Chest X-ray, PA view. Patient: 21 years old, sex M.
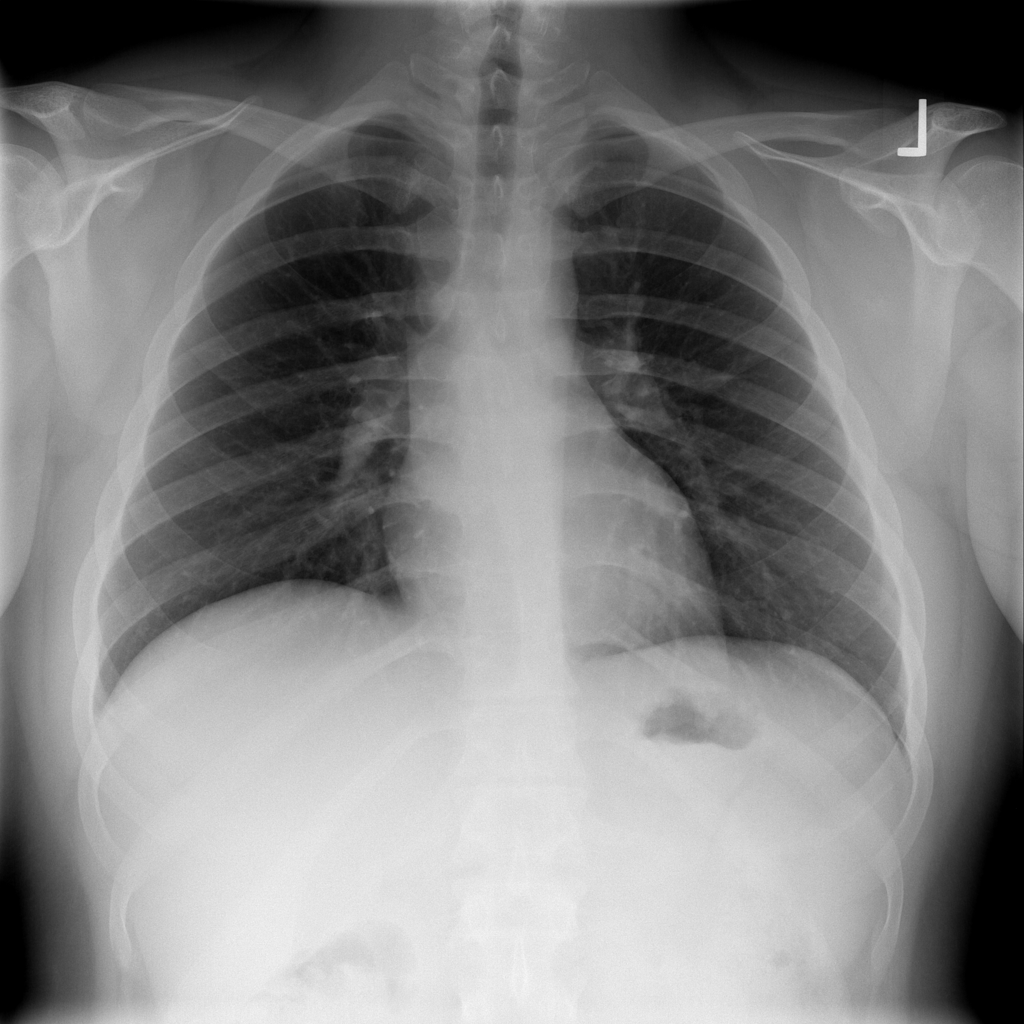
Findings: No Finding